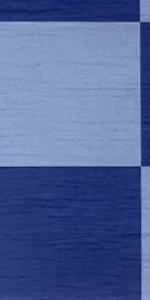
Label: Empty